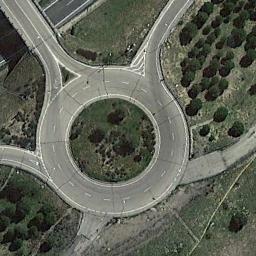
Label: roundabout